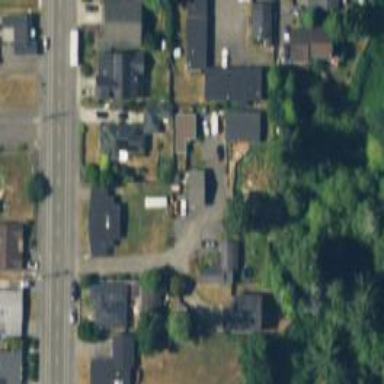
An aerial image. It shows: Alley classified as service road.